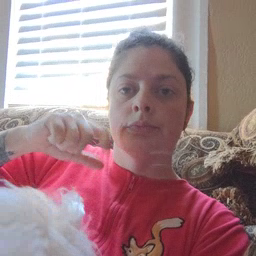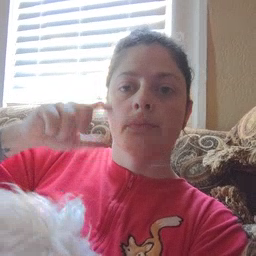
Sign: moon